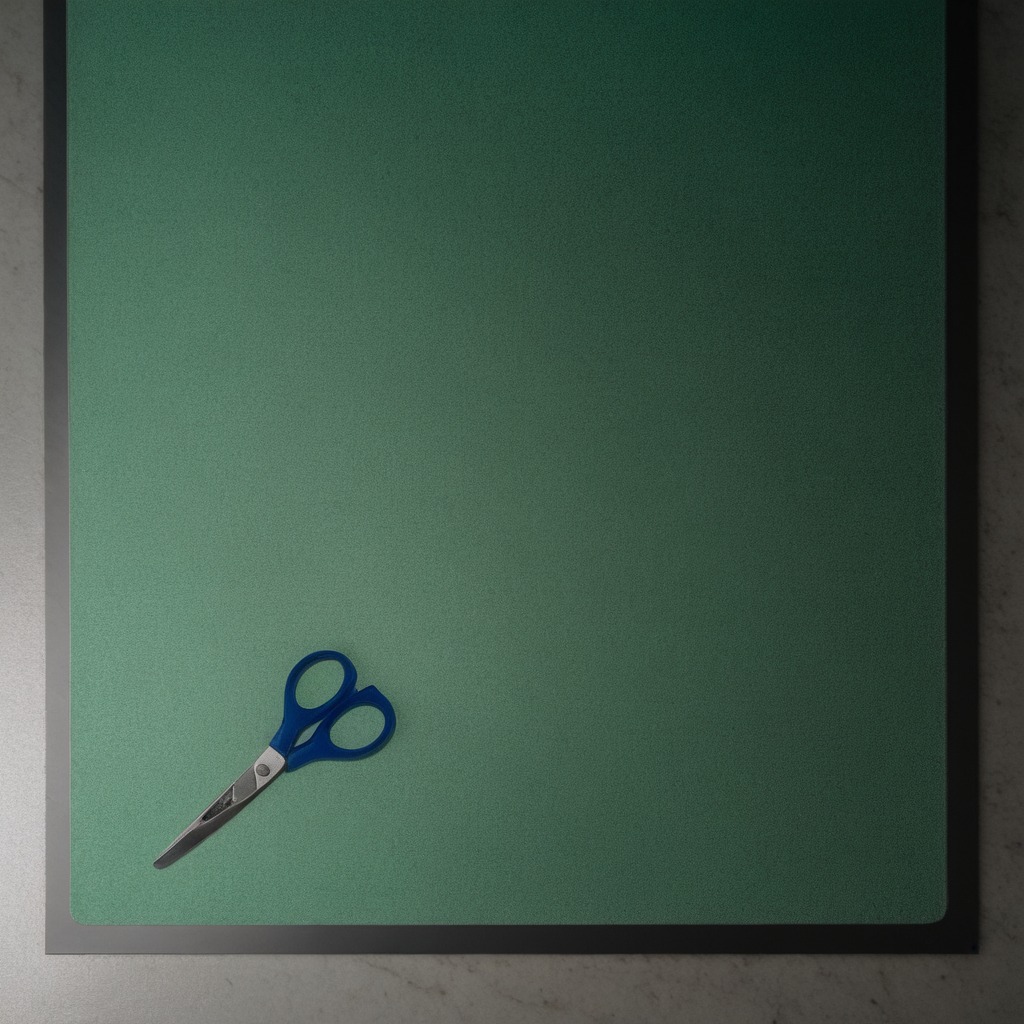
A scissor lies on the green rubber mat on the clean granite tabletop inside a workshop under bright overhead lighting crisp shadows high clarity worn but beneath the mat